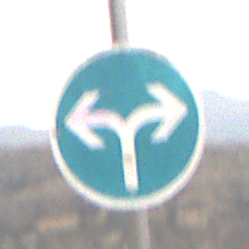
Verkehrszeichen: VorgeschriebeneFahrtrichtungRechtsOderLinks
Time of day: MorningAfternoon
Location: Outdoor (Nature)
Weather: Overcast
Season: NotSpecified
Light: Natural